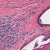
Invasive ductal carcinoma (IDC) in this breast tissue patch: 0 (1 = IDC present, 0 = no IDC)